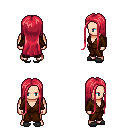
a pixel art fantasy rpg character, male body template, human, light skin, brown robe, metal pants, ruby red extra-long hairstyle, gray slippers, four views (front, back, left, right), 2x2 character sprite sheet, small pixel art, hard edges, no anti-aliasing